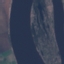
Land use / land cover: River